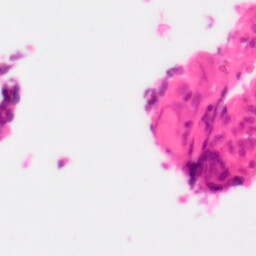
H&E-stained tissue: Colon